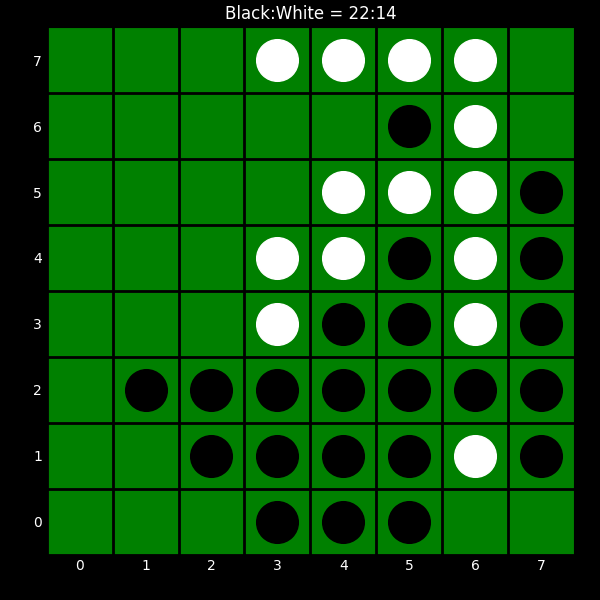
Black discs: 22
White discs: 14